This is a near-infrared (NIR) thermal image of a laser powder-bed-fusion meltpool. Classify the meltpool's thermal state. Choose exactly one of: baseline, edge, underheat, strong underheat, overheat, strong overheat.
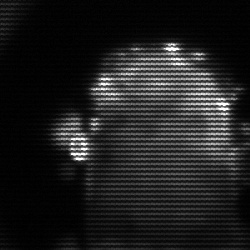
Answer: baseline